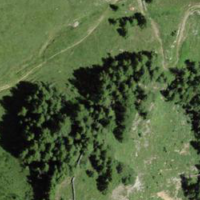
EUNIS habitat code: 26
Species observed at this site:
Udea lutealis